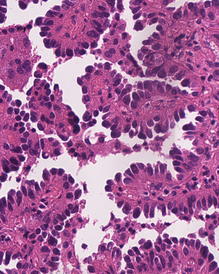
Tumor epithelial tissue: yes
Tumor-associated stroma tissue: yes
Normal tissue: no